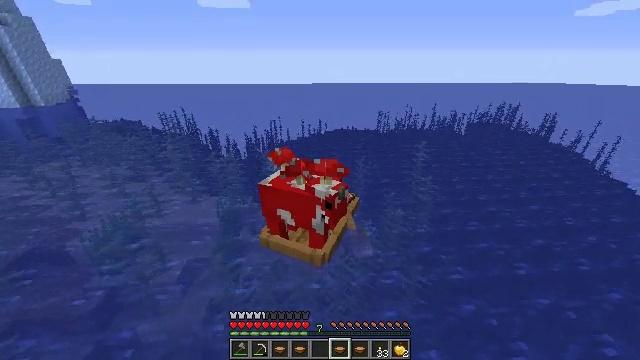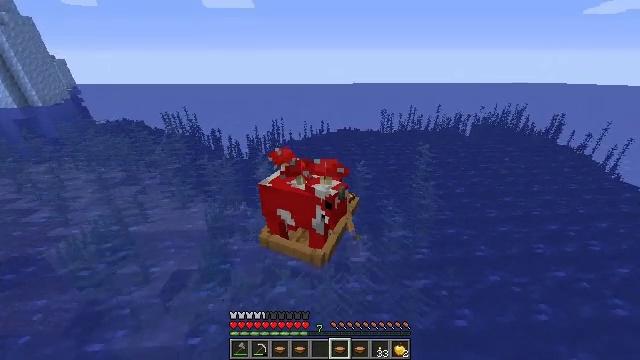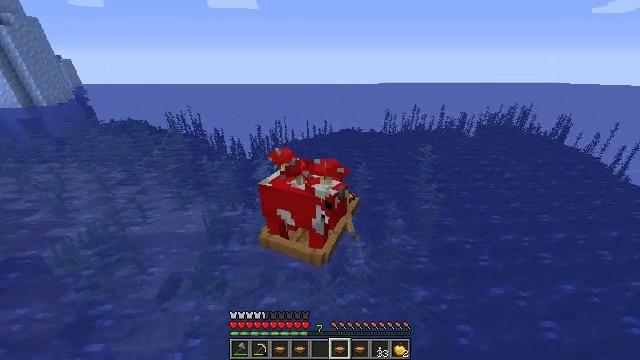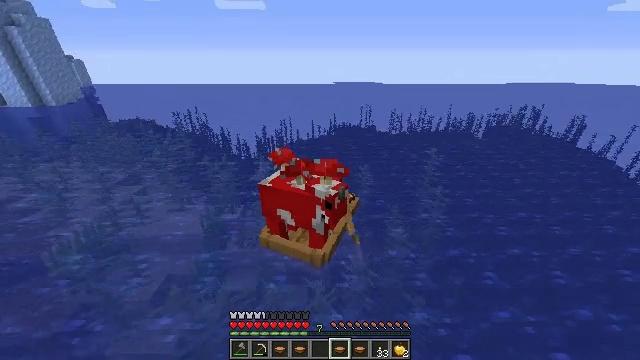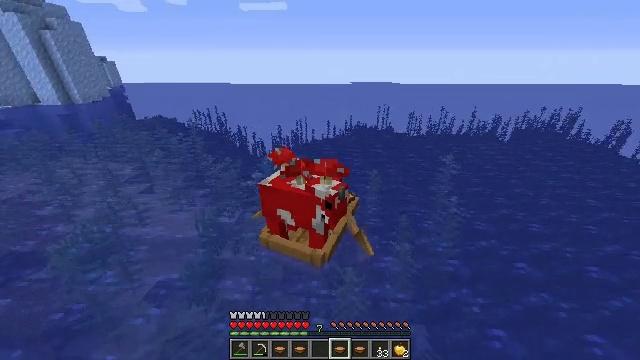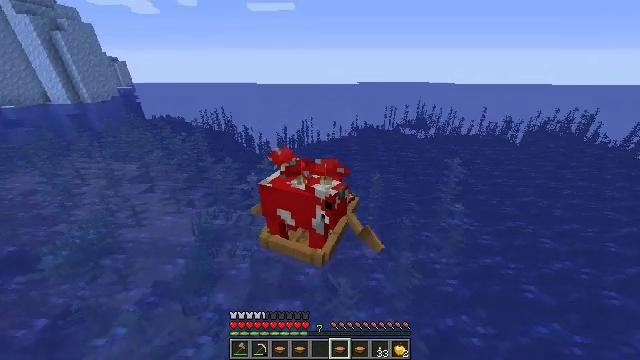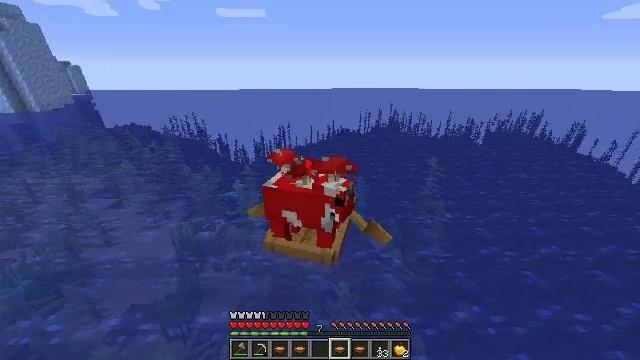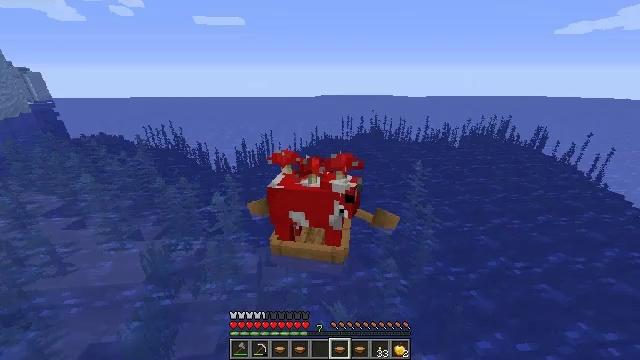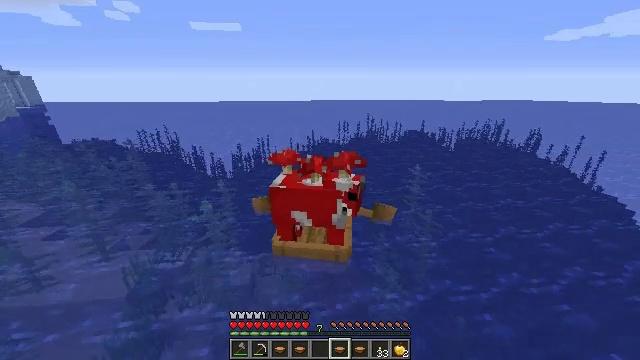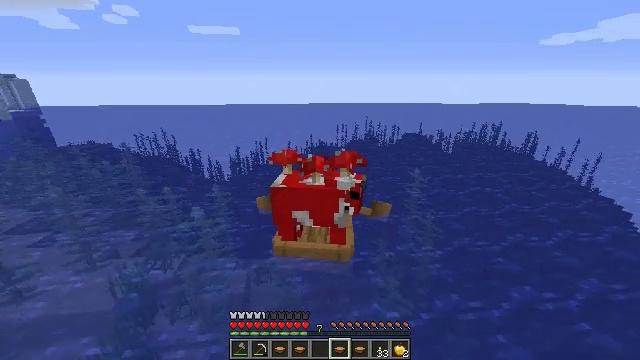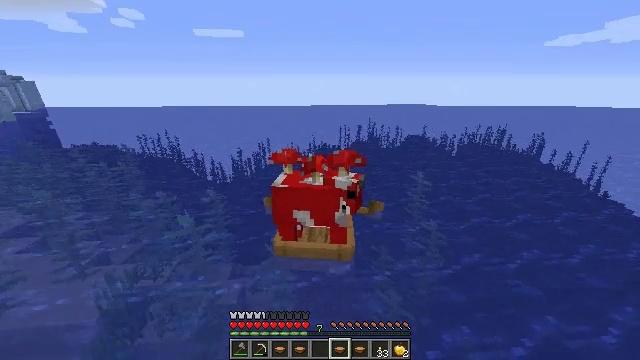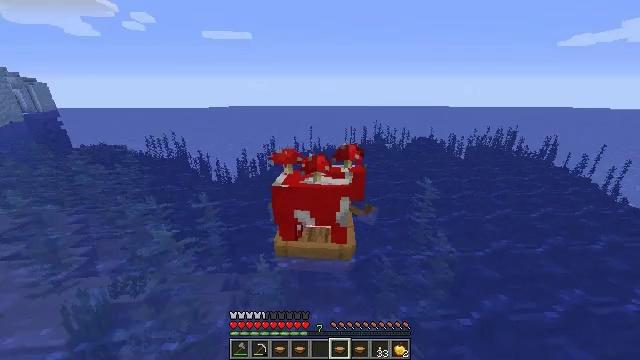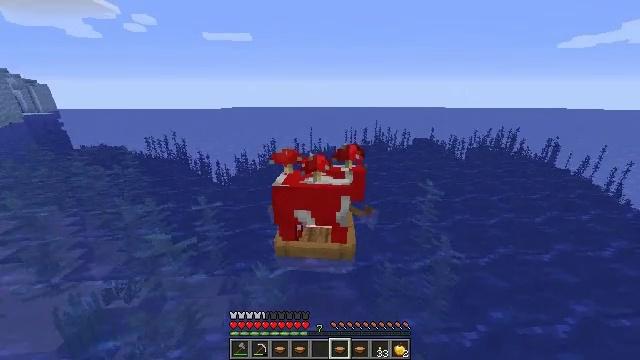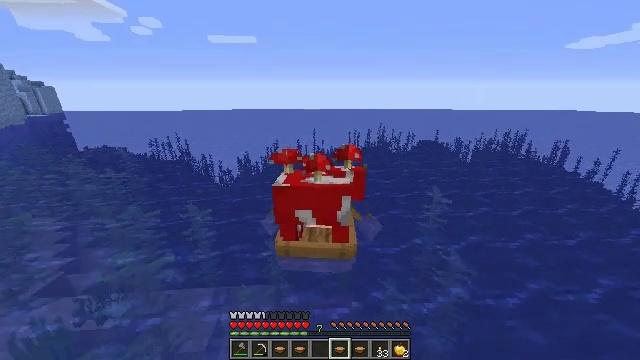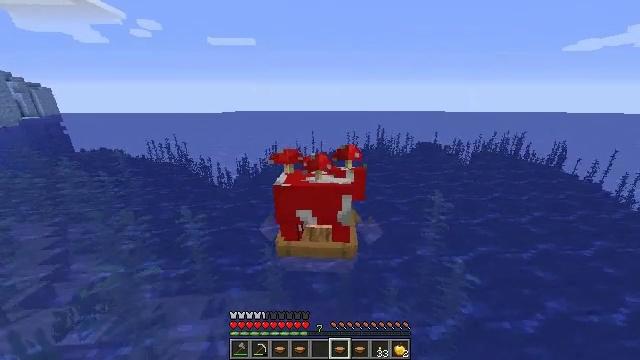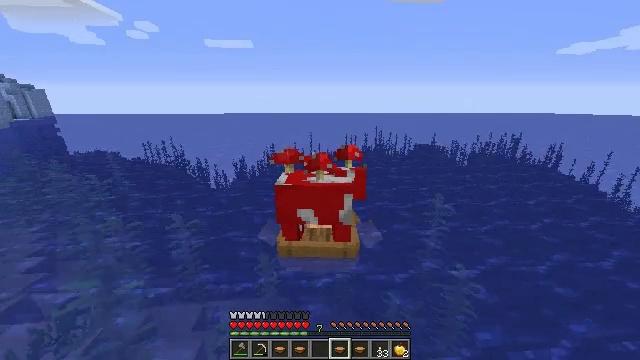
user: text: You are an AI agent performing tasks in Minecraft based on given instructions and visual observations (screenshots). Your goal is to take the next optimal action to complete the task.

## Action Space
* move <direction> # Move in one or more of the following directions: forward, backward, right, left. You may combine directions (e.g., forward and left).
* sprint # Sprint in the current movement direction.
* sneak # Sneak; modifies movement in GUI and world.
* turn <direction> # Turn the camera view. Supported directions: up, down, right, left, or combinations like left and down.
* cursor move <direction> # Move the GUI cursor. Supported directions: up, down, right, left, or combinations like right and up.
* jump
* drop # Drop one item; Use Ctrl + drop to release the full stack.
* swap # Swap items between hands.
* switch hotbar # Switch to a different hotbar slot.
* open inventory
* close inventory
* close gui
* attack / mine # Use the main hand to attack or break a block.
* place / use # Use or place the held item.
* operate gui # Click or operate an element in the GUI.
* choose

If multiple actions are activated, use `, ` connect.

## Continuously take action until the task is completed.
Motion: motion action
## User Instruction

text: Remove a mushroom stew from the inventory.
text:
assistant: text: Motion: move forward and move left, sprint
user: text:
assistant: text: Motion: move forward and move left, sprint
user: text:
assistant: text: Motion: move forward, sprint
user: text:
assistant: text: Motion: move forward, sprint
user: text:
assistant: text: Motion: move forward, sprint
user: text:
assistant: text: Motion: move forward, sprint, turn right and up
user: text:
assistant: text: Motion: move forward, sprint, turn right and up
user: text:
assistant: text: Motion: move forward, sprint, turn right and up
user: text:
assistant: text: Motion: move forward, sprint, turn right
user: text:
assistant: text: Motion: move forward, sprint
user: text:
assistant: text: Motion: move forward, sprint
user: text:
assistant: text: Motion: move forward, sprint
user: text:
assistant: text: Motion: move forward, sprint
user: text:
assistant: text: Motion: move forward, sprint
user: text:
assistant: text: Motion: move forward, sprint, turn right
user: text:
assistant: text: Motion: move forward, sprint
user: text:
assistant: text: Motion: move forward, sprint
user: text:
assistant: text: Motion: move forward, sprint
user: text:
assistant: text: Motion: move forward, sprint
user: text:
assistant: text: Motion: move forward, sprint
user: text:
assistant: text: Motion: move forward, sprint
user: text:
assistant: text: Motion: move forward, sprint
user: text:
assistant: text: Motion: move forward, sprint
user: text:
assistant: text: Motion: move forward, sprint
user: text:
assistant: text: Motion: move forward, sprint
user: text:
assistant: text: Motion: move forward, sprint
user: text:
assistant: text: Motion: move forward, sprint
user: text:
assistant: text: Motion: move forward
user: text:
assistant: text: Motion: move forward
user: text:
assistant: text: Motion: move forward, sprint